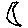
Label: moon